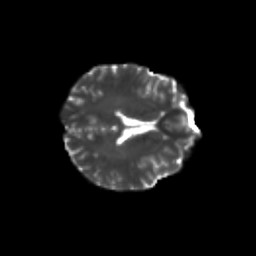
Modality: T2w
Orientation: axial
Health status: healthy
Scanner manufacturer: philips
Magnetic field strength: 3 T
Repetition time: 6.964 s
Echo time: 0.092 s